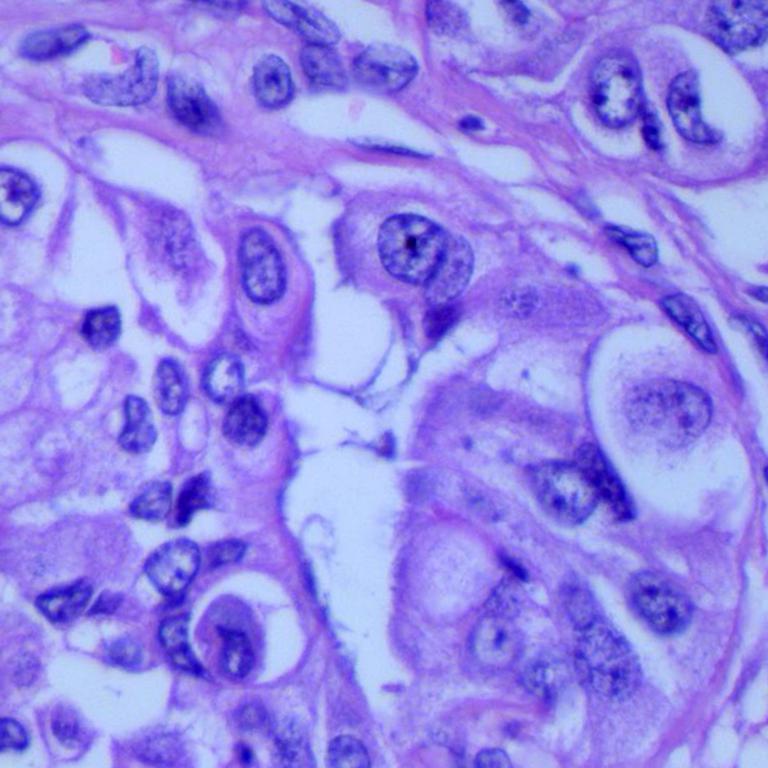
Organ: lung
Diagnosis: adenocarcinomas